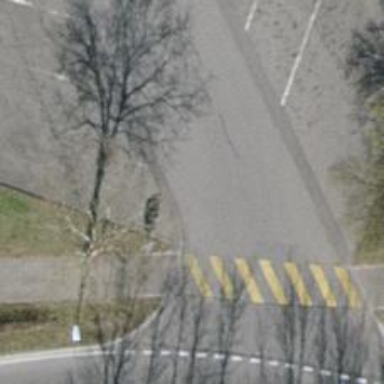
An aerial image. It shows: Bollard barrier.